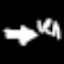
Label: fork